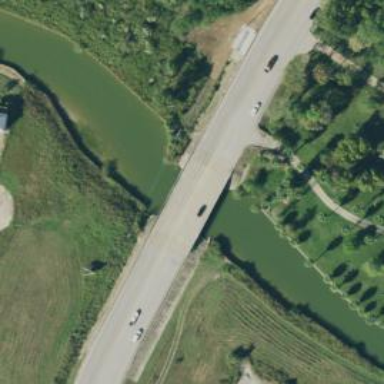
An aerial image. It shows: Tertiary road on asphalt surface crossing over bridge.